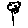
Label: flower